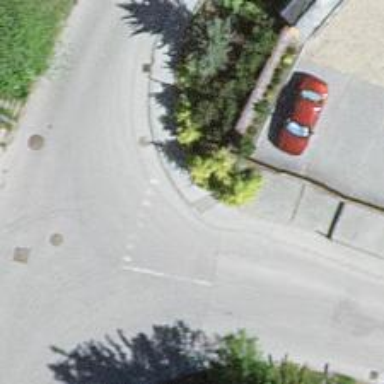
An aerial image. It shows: Sidewalk along the footway.